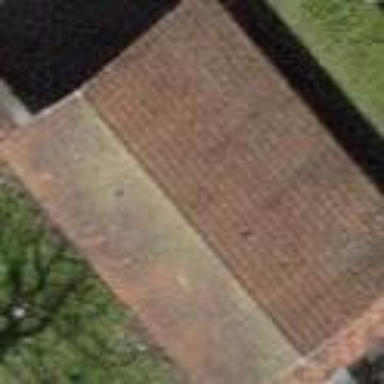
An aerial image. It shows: Shed building.